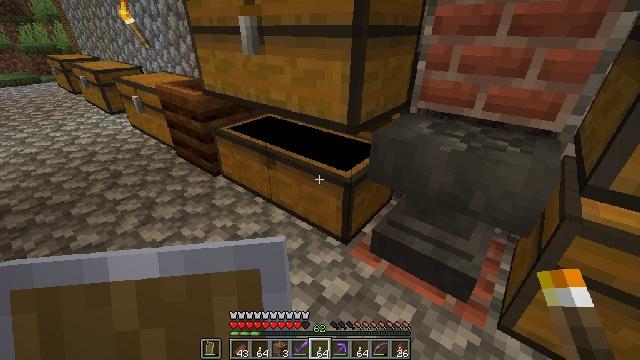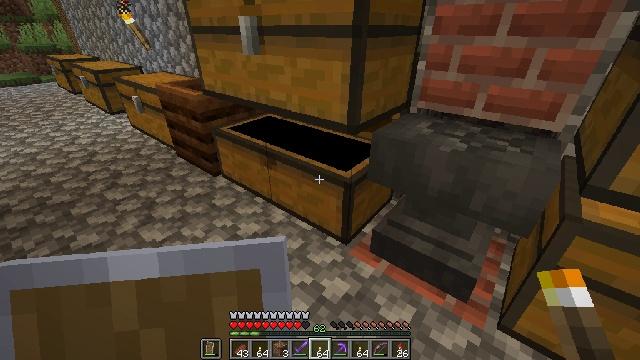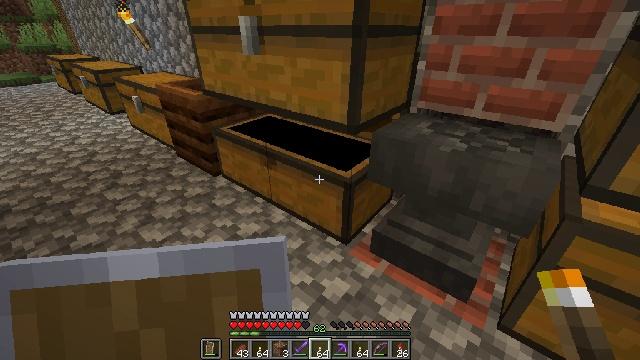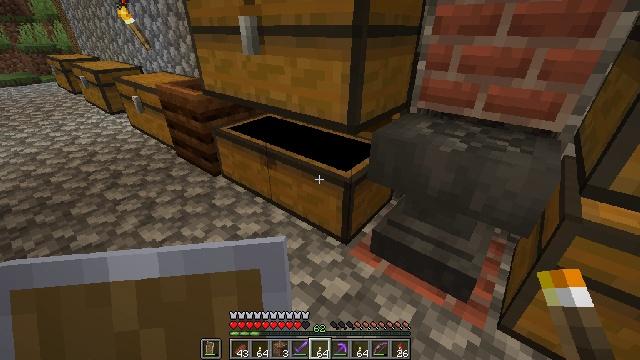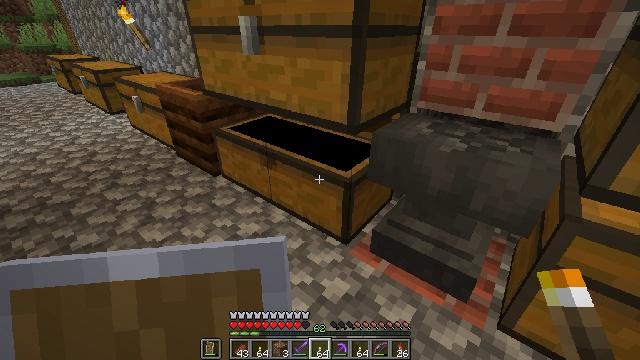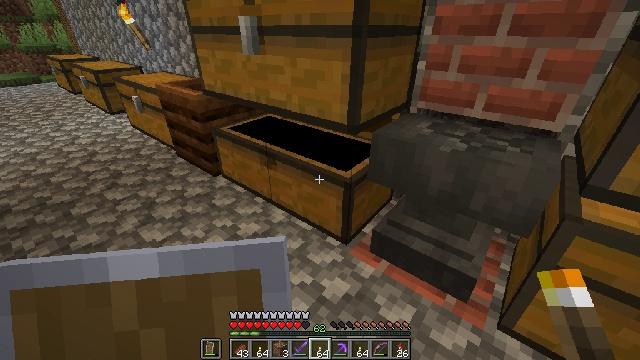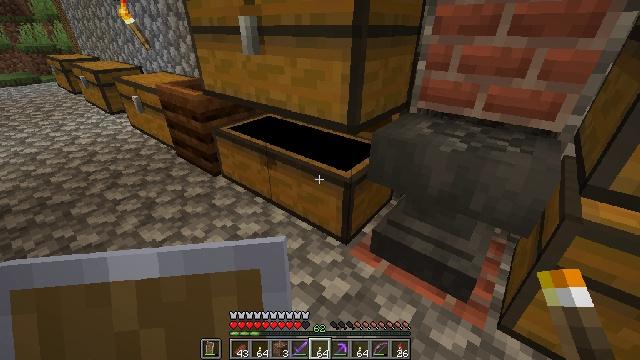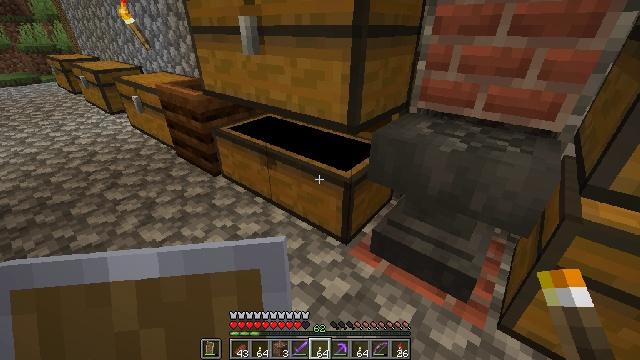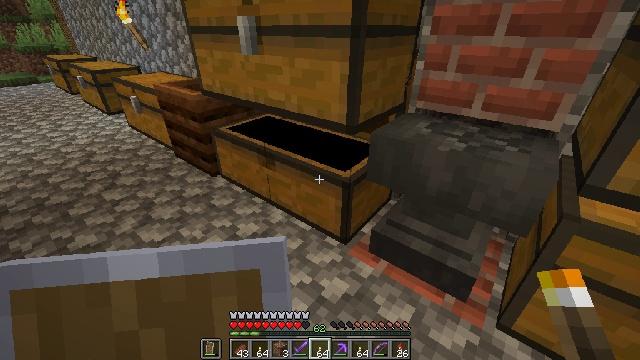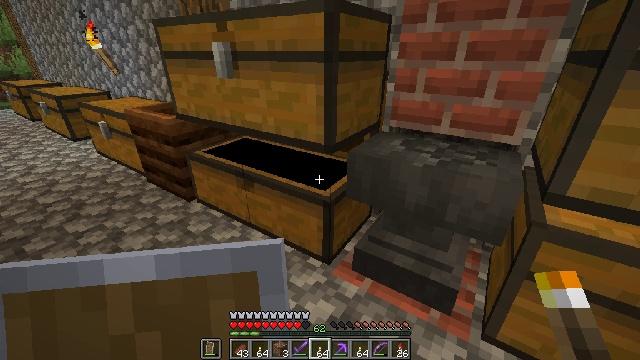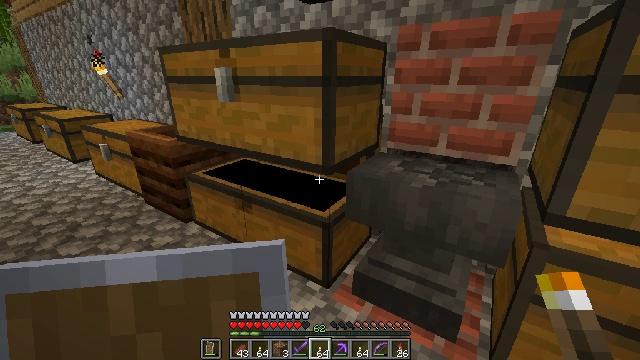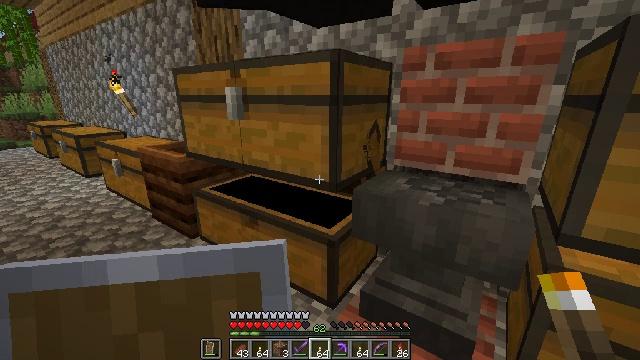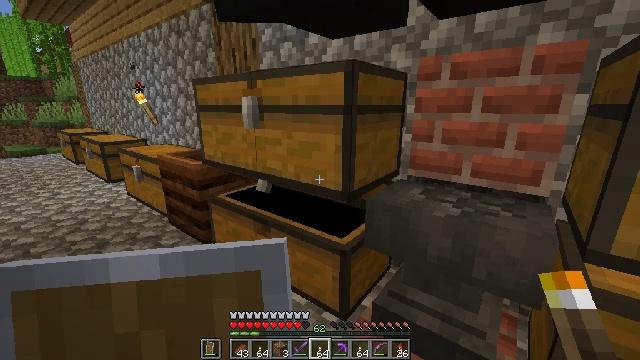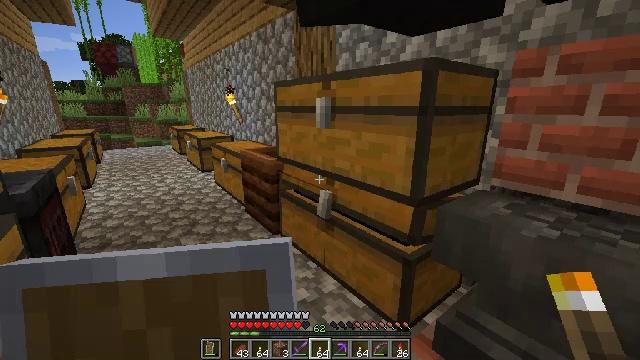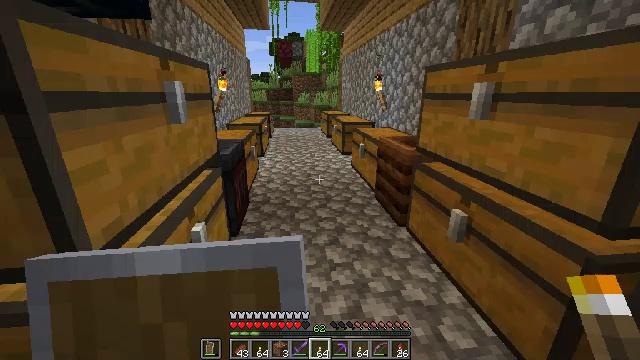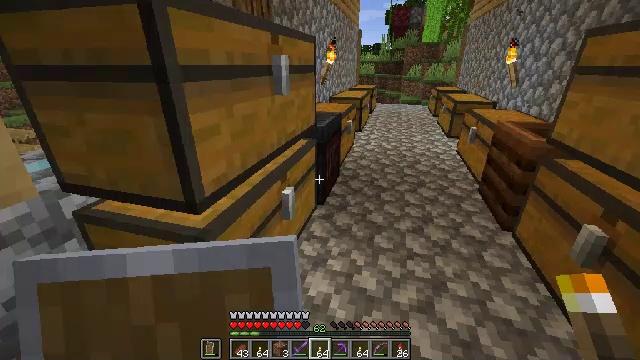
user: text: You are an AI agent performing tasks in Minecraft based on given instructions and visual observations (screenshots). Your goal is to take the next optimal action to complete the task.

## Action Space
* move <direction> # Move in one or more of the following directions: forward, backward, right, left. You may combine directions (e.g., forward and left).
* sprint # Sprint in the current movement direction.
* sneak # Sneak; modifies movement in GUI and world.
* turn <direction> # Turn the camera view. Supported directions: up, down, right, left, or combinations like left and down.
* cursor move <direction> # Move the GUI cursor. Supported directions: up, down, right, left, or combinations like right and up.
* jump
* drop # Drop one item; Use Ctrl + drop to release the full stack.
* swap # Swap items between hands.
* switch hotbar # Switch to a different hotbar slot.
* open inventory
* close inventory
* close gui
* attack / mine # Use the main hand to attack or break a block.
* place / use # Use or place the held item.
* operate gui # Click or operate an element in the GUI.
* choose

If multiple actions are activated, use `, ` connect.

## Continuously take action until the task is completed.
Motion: motion action
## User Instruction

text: Retrieve the ender chest safely.
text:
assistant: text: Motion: close inventory
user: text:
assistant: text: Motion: close inventory
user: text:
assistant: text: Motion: no_op
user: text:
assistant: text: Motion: no_op
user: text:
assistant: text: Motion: no_op
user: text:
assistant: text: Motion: no_op
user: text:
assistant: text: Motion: no_op
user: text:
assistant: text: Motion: no_op
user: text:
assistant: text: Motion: turn right and up
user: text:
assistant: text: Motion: turn up
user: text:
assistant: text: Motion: turn left and up
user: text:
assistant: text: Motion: turn left and up
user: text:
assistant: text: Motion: turn left
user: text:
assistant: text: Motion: turn left and down
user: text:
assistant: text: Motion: move right, turn left and down
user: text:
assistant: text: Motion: move right, turn left and down
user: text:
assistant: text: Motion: move right, turn left and down
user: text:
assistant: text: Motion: turn left
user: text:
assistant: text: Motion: turn left
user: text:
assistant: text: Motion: no_op
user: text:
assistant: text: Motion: no_op
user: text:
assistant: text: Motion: use / place
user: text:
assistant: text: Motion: use / place
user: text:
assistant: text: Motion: no_op
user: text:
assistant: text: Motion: no_op
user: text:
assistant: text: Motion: no_op
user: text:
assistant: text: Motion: no_op
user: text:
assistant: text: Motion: no_op
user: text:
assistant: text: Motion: no_op
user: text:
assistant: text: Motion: no_op